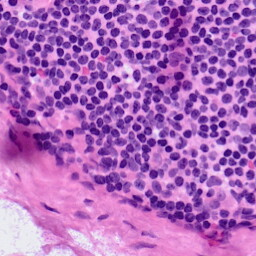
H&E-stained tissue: LymphNode